Question: I have a GridView with a data source (automatically generated from Visual Studio's designer).
The datasource automatically creates the Columns in the GridView, this part is all working fine.
The problem is that i want to change the type of that column from 'DataGridViewTextBoxColumn' to 'DataGridViewComboBoxColumn', i do that like this:

After changing this, i get an error loading the grid:
System.ArgumentException: DataGridViewComboBoxCell value is not valid.
The type of the column is SQL is varchar(50).
The only code i'm using is to bind the DataSet to the GridView:
'''
this.tasksTableAdapter.Fill(this.tasksDataSet.Tasks, user.ID);
'''
Any advice would be greatly appreciated
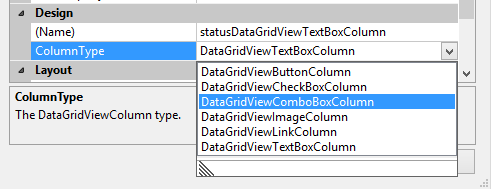
Answer: After some more trying i found the answer.
I had to select the same DataSource for the ComboBox as i used for the DataGrid.
doing this and setting DisplayMember and DataMember, the grid loaded without errors ! :)